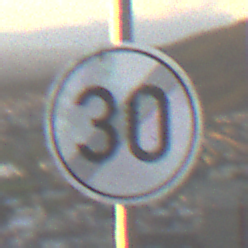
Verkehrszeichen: EndeGeschwindigkeit30
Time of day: SunriseSunset
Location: Outdoor (RoadRail)
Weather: PartlyCloudy
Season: NotSpecified
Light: Natural